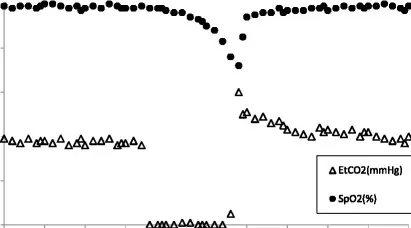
Changes in end-tidal carbon dioxide and arterial oxygen saturation of pulse oxymetry after sugammadex administration. Event: (1) intravenous injection of sugammadex, (2) extubation, (3) disappearance of end-tidal carbon dioxide (EtCO2), (4) decline of arterial oxygen saturation, (5) start of continuous positive airway pressure.
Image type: radiology (ct)